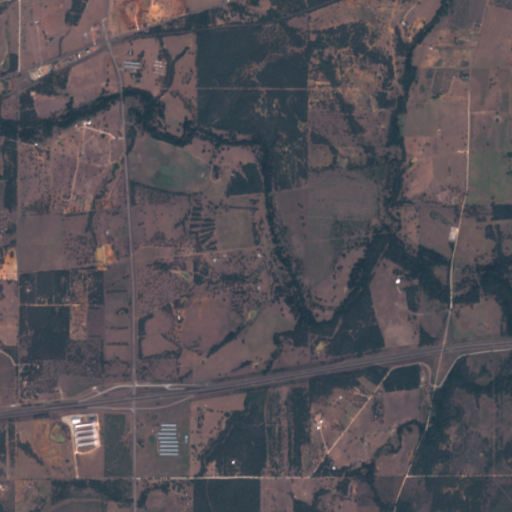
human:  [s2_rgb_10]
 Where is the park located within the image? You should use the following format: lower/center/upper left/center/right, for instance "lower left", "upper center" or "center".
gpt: The park is located in the lower right of the image.
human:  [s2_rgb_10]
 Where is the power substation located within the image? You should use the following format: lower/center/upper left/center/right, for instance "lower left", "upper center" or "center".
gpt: The power substation is located in the center right of the image.
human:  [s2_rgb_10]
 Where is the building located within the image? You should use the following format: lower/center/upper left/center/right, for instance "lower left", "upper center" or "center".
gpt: The building is located in the center right of the image.
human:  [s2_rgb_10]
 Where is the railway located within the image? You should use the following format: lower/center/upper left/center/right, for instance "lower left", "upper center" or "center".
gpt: The railway is located in the upper of the image.
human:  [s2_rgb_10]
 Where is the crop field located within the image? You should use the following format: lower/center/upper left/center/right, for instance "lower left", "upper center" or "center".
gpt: There is no crop field in the image.